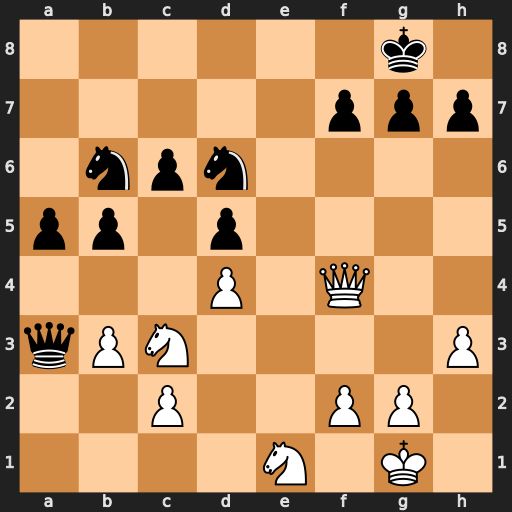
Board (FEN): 6k1/5ppp/1npn4/pp1p4/3P1Q2/qPN4P/2P2PP1/4N1K1
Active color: w
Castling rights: -
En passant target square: -
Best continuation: Nb1 Qa2 Qxd6